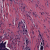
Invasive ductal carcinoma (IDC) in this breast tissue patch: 1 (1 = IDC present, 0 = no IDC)